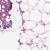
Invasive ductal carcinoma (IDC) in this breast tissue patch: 0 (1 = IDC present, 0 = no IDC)